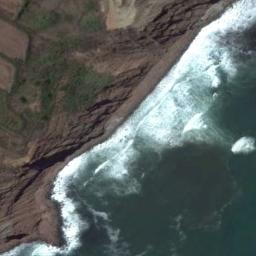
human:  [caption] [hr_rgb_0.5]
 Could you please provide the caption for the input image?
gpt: There was a lot of spray near the beach .

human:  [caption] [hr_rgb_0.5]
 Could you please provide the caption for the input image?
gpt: The green oceans and brown mountains .

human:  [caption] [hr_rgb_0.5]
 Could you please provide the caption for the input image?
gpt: Huge waves beat the rocks and farmland on the bank .

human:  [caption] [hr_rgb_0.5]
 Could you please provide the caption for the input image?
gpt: The type of beach is rocky coast and some green plants on the beach .

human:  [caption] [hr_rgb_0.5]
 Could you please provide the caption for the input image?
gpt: The grass is beside the beach .